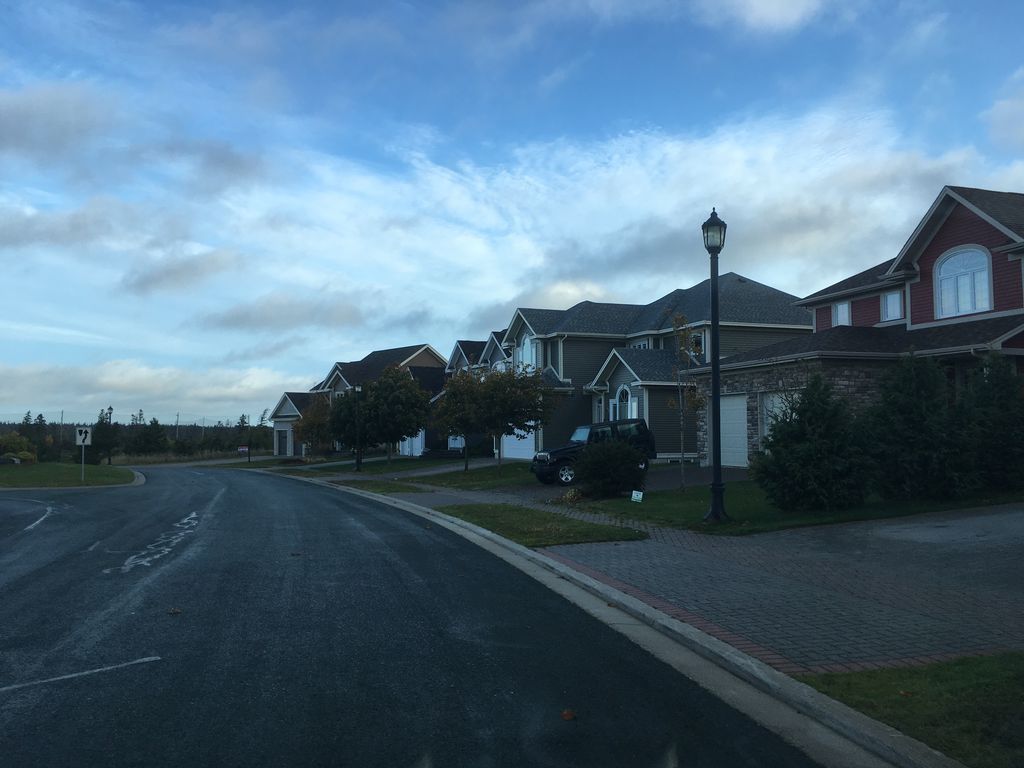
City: st_johns